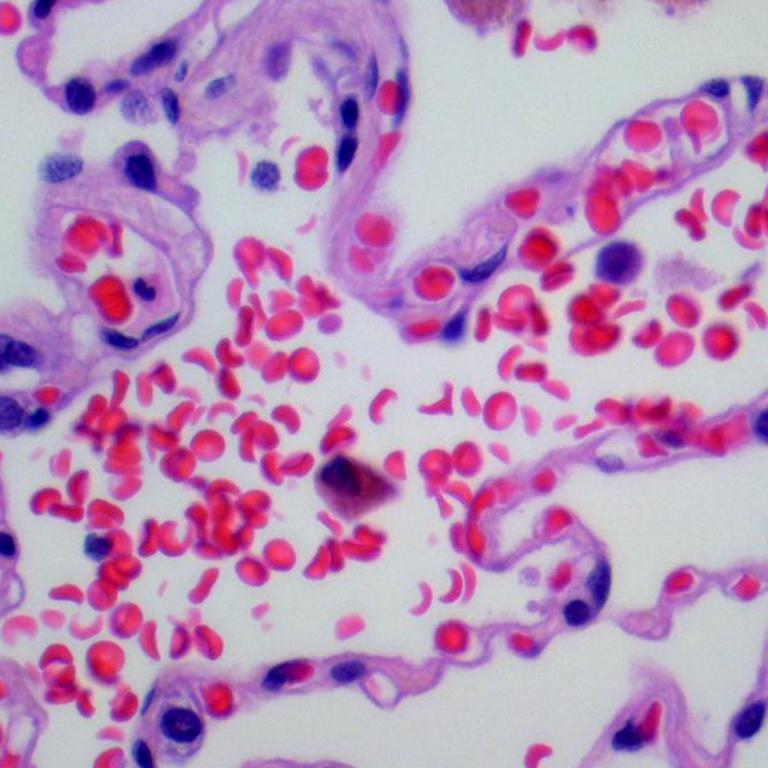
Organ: lung
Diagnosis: benign